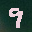
Label: 9